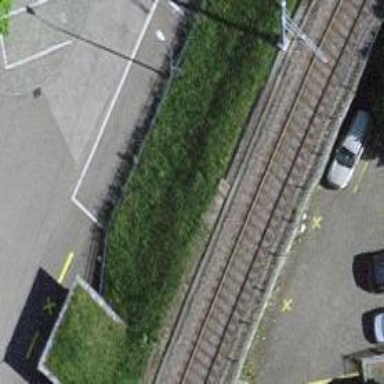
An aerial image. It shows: Single railway track with electrified contact line.